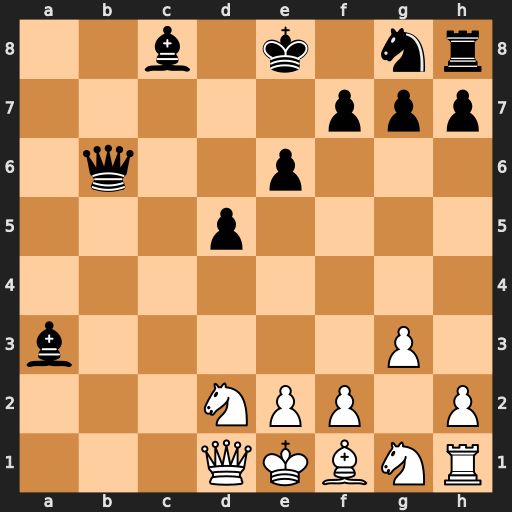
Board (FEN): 2b1k1nr/5ppp/1q2p3/3p4/8/b5P1/3NPP1P/3QKBNR
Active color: w
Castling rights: Kk
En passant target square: -
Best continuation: Qa4+ Ke7 Qxa3+